Aerial crown-view tile of a tropical tree (Barro Colorado Island, Panama), acquired 20250414:
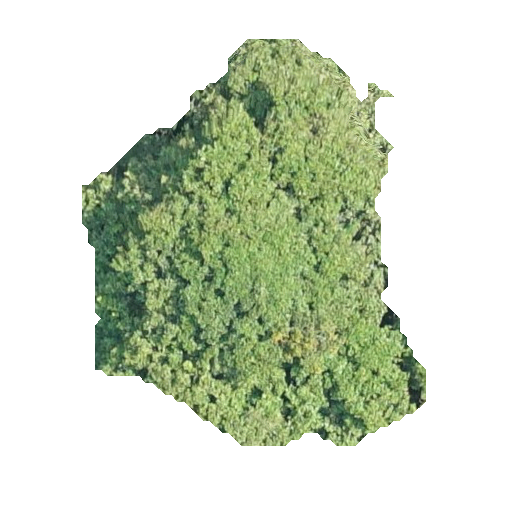
Species: Prioria copaifera
GBIF accepted scientific name: Prioria copaifera
Crown area: 144.492 m²